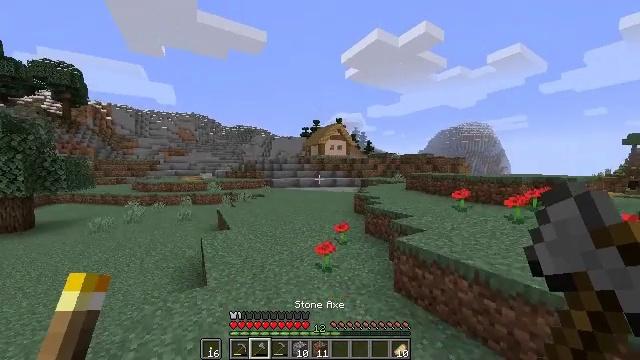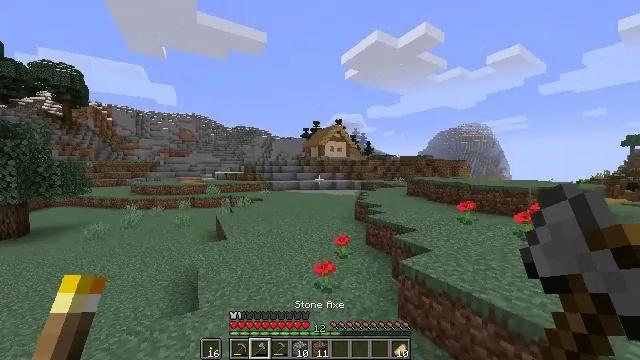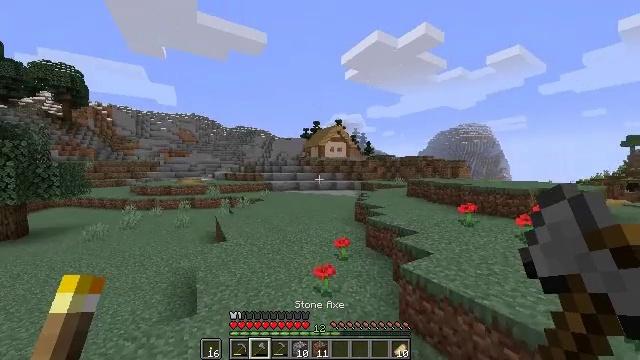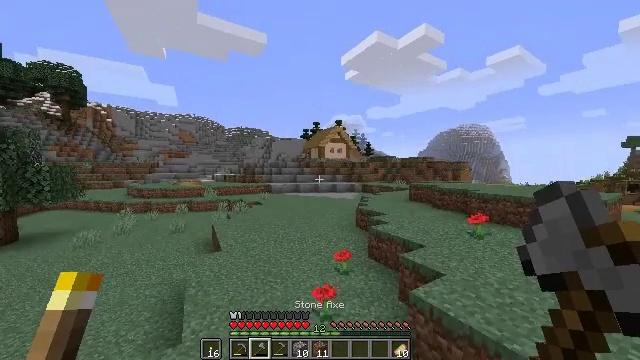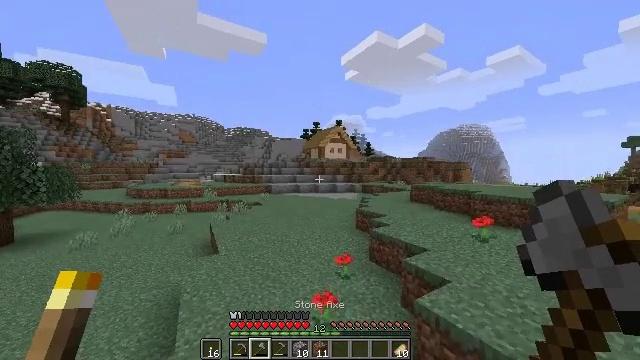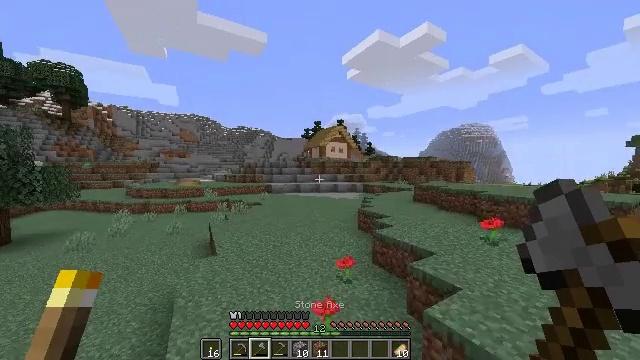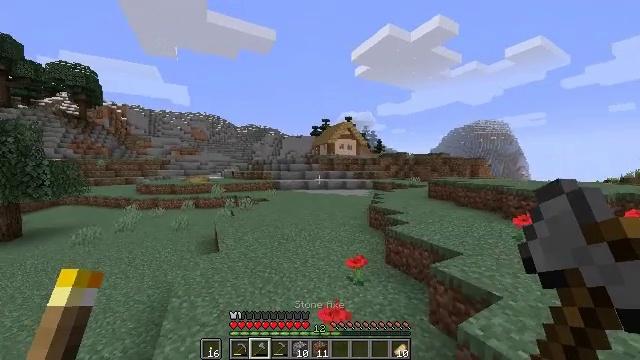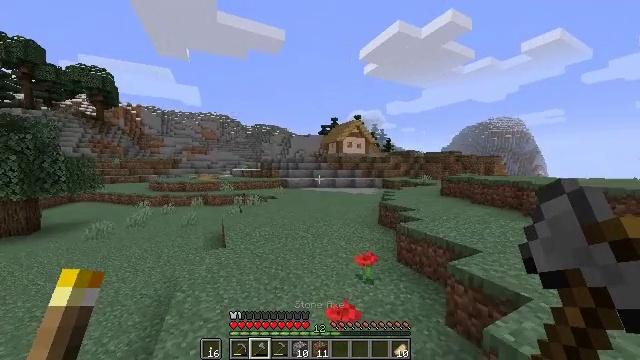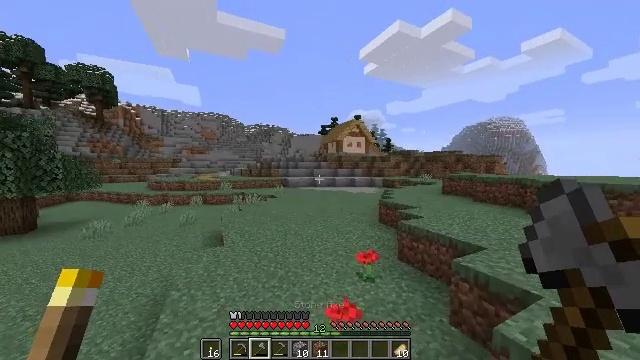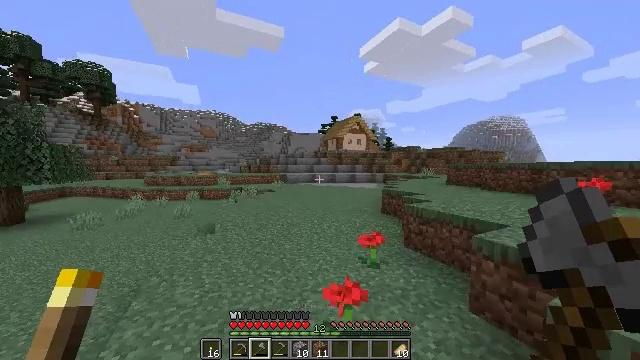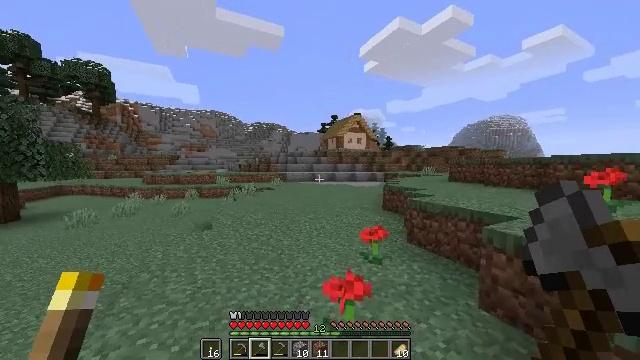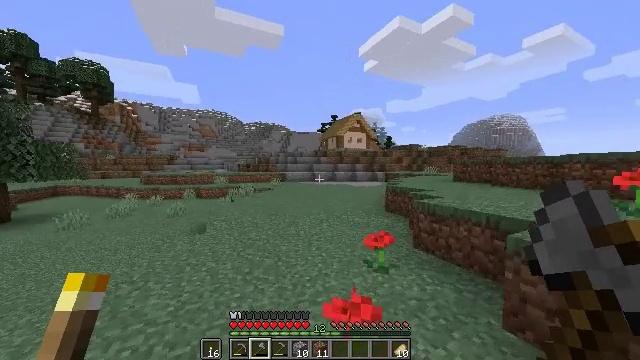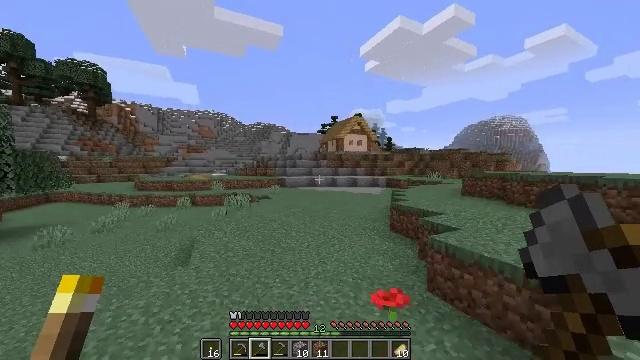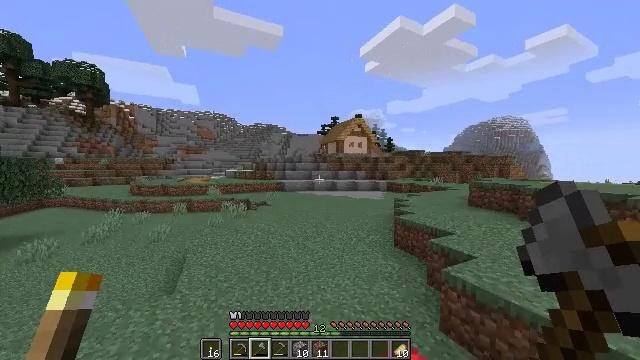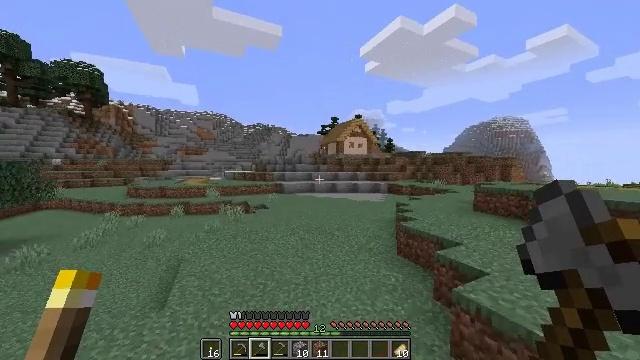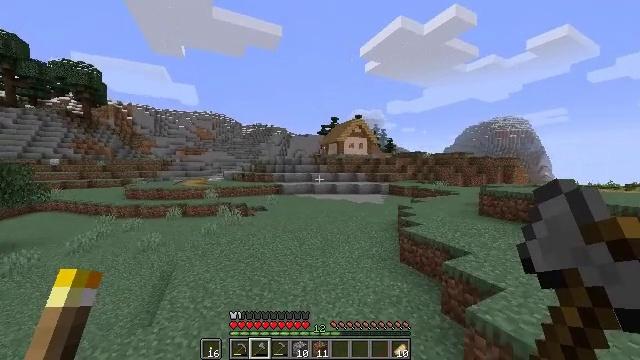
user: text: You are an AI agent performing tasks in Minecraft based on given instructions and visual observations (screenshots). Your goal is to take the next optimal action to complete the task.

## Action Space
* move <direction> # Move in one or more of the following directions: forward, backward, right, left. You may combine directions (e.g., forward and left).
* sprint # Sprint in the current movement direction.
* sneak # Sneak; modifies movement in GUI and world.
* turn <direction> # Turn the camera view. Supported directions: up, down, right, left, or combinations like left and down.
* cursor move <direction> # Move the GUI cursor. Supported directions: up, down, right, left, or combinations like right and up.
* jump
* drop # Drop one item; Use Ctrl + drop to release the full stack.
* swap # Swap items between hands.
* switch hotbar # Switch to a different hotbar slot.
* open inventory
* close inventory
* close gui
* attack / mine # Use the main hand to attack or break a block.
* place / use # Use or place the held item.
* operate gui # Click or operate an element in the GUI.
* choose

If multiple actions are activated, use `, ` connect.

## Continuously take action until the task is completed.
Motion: motion action
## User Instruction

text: Attack the stonecutter to pick it up.
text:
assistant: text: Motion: move forward, sprint, jump
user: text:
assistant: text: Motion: move forward, sprint, jump
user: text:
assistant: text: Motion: move forward, sprint, jump
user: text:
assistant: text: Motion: move forward, sprint, jump
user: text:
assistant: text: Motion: move forward, sprint, jump
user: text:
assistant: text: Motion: move forward, sprint, turn left, jump
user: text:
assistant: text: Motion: move forward, sprint, turn left, jump
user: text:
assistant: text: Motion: move forward, sprint, jump
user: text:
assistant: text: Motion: move forward, sprint, jump
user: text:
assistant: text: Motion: move forward, sprint, jump
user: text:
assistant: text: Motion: move forward, sprint, jump
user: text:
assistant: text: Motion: move forward, sprint, jump
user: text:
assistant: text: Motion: move forward, sprint, jump
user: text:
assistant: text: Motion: move forward, sprint, jump
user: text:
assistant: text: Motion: move forward, sprint, jump
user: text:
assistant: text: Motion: move forward, sprint, jump
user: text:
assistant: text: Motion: move forward, sprint, jump
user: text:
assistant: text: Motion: move forward, sprint, jump
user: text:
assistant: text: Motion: move forward, sprint, jump
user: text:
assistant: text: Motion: move forward, sprint, jump
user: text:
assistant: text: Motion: move forward, sprint, jump
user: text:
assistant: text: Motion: move forward, sprint, jump
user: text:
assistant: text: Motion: move forward, sprint, jump
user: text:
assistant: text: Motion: move forward, sprint, jump
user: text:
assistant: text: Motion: move forward, sprint, jump
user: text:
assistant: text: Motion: move forward, sprint, jump
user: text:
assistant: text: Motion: move forward, sprint, jump
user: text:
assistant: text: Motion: move forward, sprint, jump
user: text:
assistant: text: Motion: move forward, sprint, jump
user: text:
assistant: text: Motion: move forward, sprint, jump